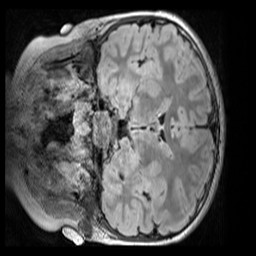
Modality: FLAIR
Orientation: coronal
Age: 10
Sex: male
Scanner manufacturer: siemens
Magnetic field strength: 3 T
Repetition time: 5 s
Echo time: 0.388 s